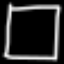
Label: square